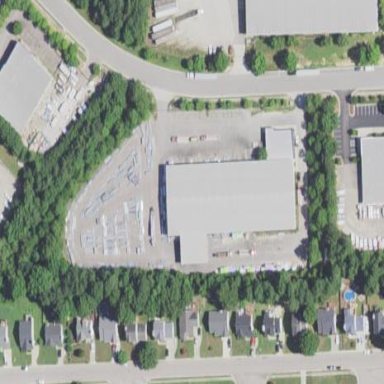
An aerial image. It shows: Commercial building.